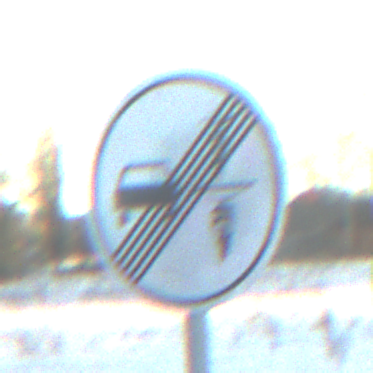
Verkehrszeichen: EndeVerbotUeberholenEinspurigeFahrzeuge
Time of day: SunriseSunset
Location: Outdoor (Nature)
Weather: Clear
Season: Winter
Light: Natural